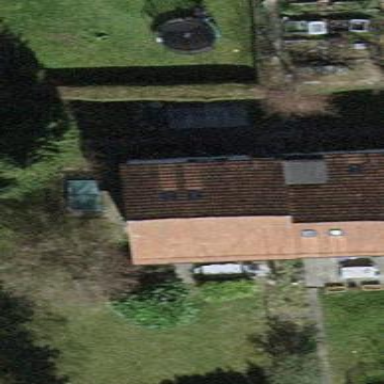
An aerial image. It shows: Terrace building with tiled roof.